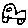
Label: car